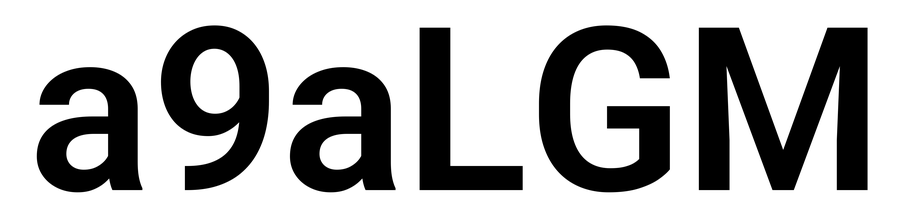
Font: Roboto_SemiBold